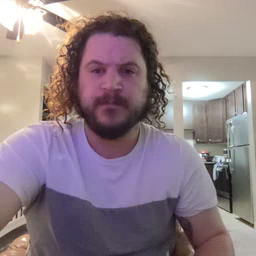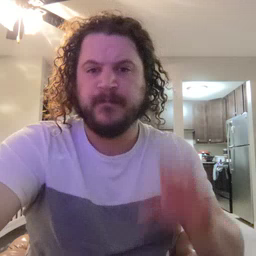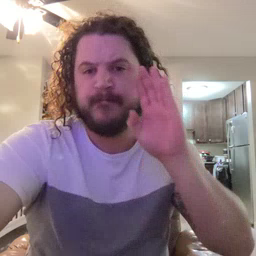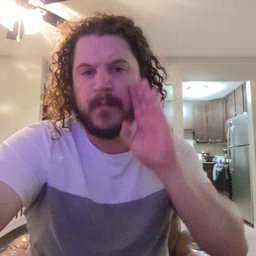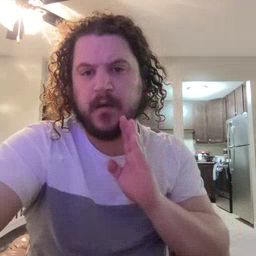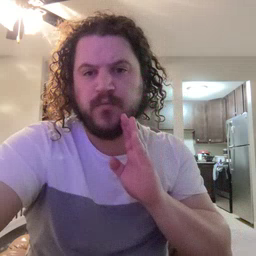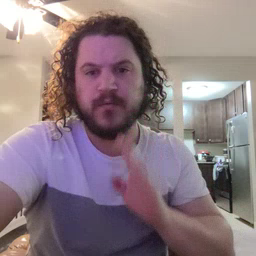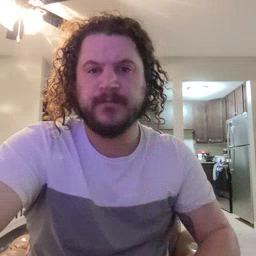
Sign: brown